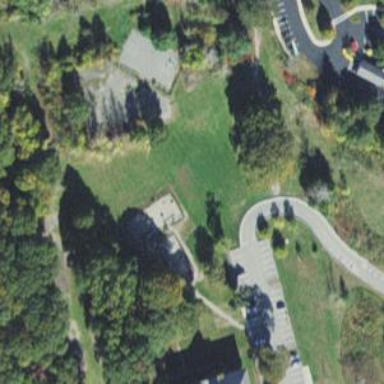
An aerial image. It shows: Dog park for leisure land.